Question: I need to move an object, in my case a String on a given Path. Actually the path could be half circle. As shown in the attached picture, the String should appear BEHIND another object, move along the path and disappear behind a second object (both Images(s)). I have no clue how to start...hope someone could help me. Thanks in advance.

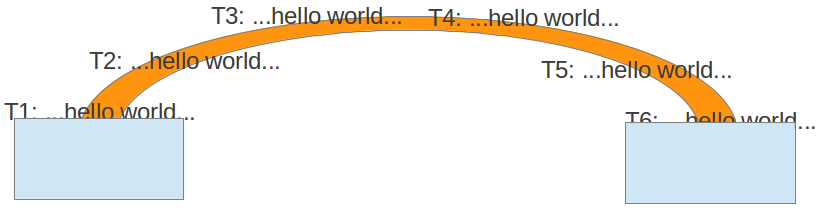
Answer: Create a new 'Thread' that will handle the logic for the text move. In its 'run()' method you add a loop that will change the text position on each iteration. Also, after changing the text position, you will have to call 'repaint()' on the component defining the 'paint()' or 'paintComponent()' that you have overwritten.
After each iteration, the thread should sleep for a short time. Sleeping for 50ms means you will roughly get about 20 frames per second.
Now for the math. Let's suppose that you know one point as being the center of the circle (somewhere below the middle point between the 2 images) and the starting point of the text. Having this, you can calculate the circle radius as being the distance between the 2 points:
'''
d = Math.sqrt((c.x - p.x) * (c.x - p.x) + (c.y - p.y) * (c.y - p.y))
'''
In order to keep the text moving on the circle, the above distance needs to be constant. So, what you can do is to increment the x by a constant value and calculate the new y for the text.
'''
d = Math.sqrt((c.x - p.x) * (c.x - p.x) + (c.y - p.y) * (c.y - p.y))
'''
In the above formula, you know the values 'd, c.x, c.y, p.x' (you have just calculated and incremented it). You only need the value for p.y, which is:
'''
p.y = c.y - Math.sqrt(d * d - ((c.x - p.x) * (c.x - p.x))
'''